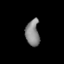
Tissue: lung
Cell type: Smooth muscle cells
Senescence score: 0.6313
Nuclear area (px): 357
Mean DAPI intensity: 133.787